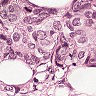
Metastatic tissue present: yes